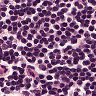
Metastatic tissue present: no